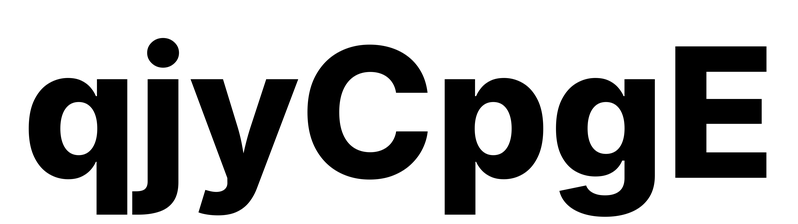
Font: Inter_ExtraBold